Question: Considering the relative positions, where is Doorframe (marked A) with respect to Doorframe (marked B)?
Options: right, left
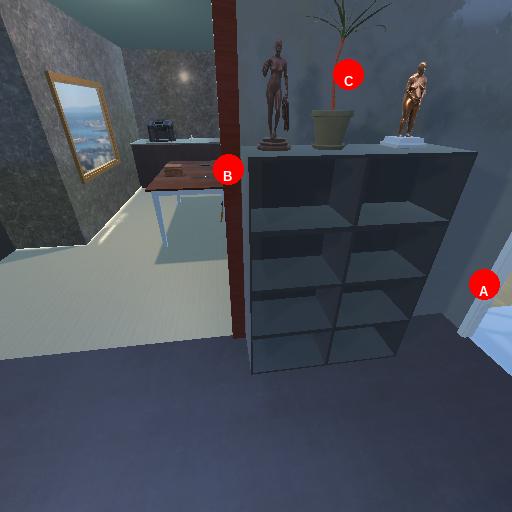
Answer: right